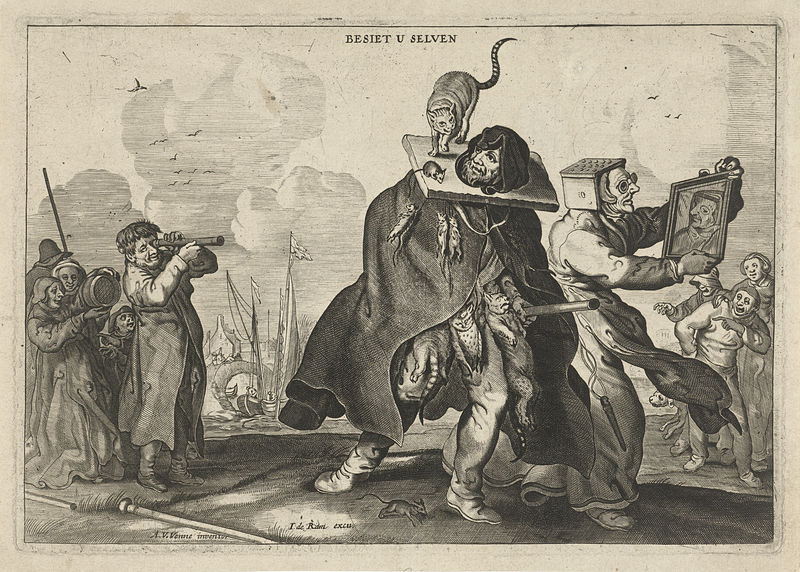
Titel: Gezegde Besiet u selven verbeeld als man met dode dieren en vrouw die bespot worden
Künstler: Cornelis van (I) Dalen
Standort: Amsterdam
Institution: Rijksmuseum
Schlagwörter: himmel, umhang, wasser, wolken, menschen, hut, zeichnung, tiere, bart, mütze, bild, signatur, spiegel, häuser, vögel, mantel, maus, holzschnitt, schiff, schiffe, segel, stab, fahne, katze, narren, druck, radierung, stich, brille, mittelalter, fernrohr, kupferstich, kaputze, pranger, fernrohrr